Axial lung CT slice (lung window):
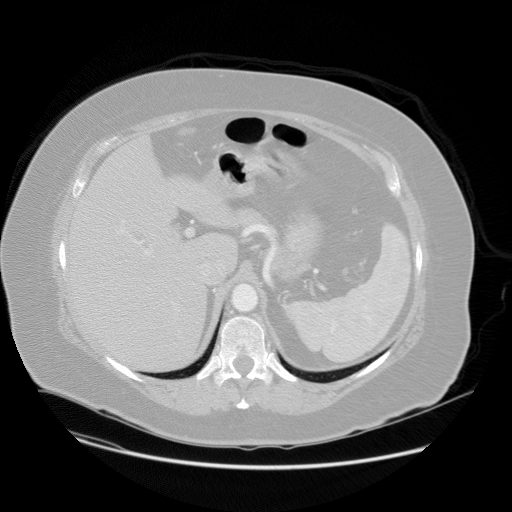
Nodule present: no